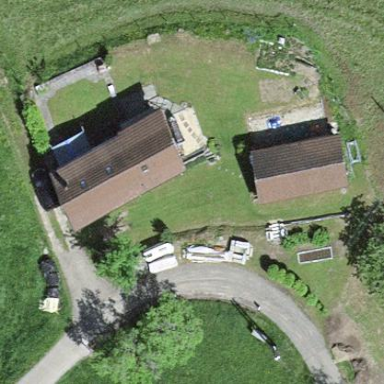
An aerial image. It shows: Farmyard area.